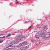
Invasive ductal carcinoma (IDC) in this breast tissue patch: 0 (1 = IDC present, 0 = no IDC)